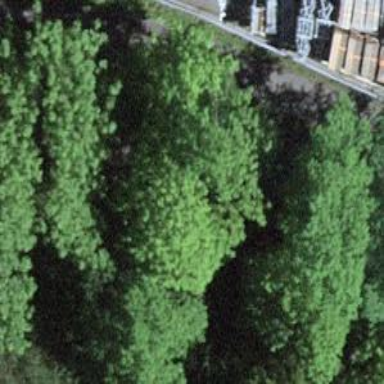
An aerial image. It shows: Asphalt path with excellent trail visibility.